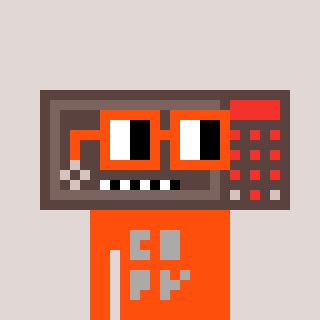
a pixel art character with square orange glasses, a wallsafe-shaped head and a orange-colored body on a warm background